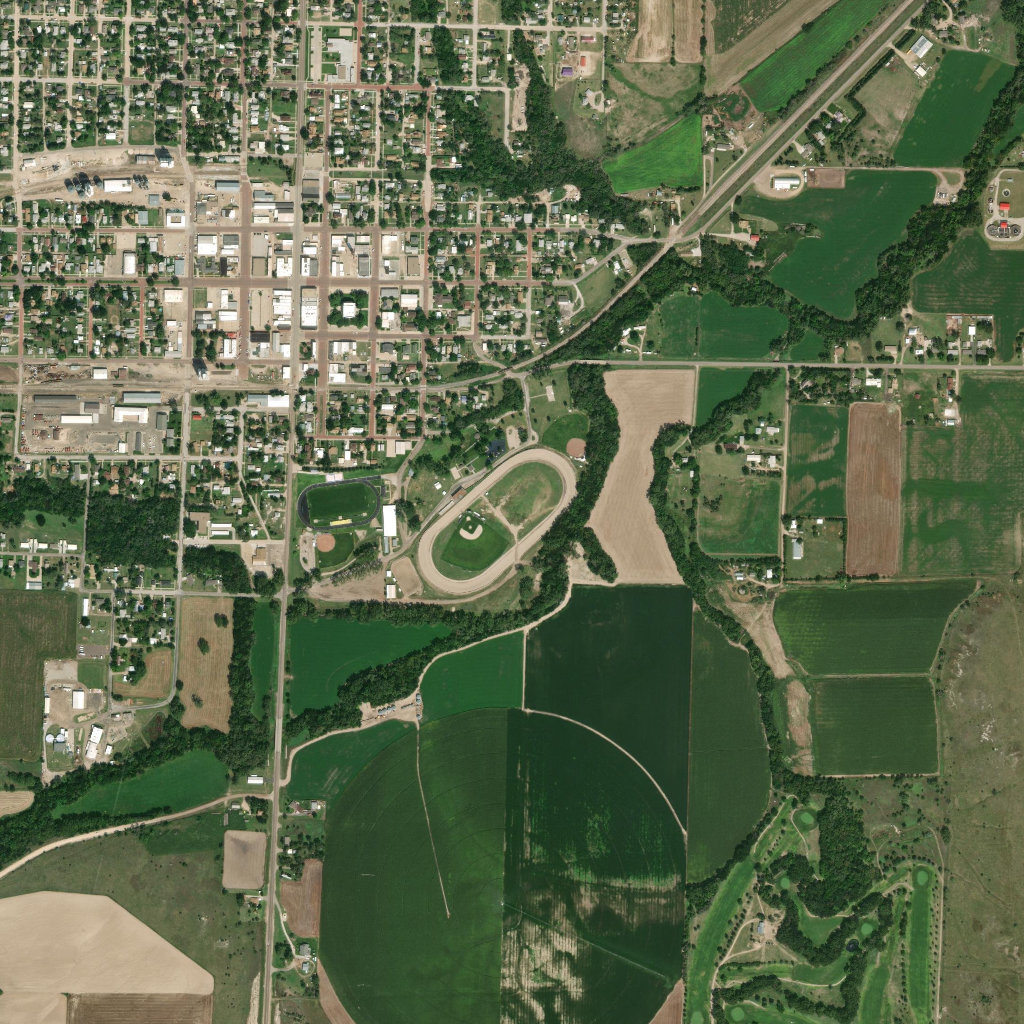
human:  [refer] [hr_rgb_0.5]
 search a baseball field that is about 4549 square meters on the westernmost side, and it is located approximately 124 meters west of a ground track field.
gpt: <box>[[31, 51, 34, 55, 0]]</box>